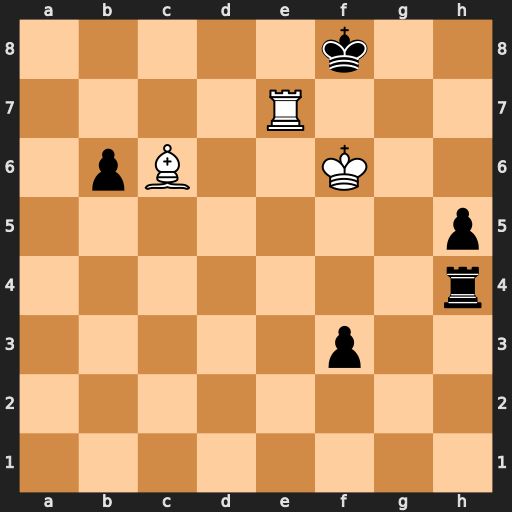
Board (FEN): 5k2/4R3/1pB2K2/7p/7r/5p2/8/8
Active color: w
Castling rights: -
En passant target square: -
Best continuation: Re8#